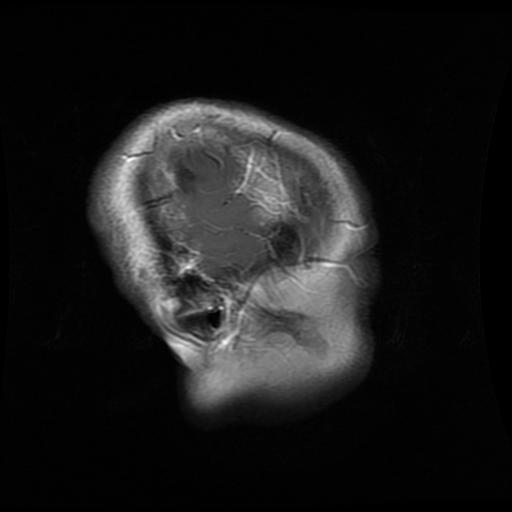
Label: glioma